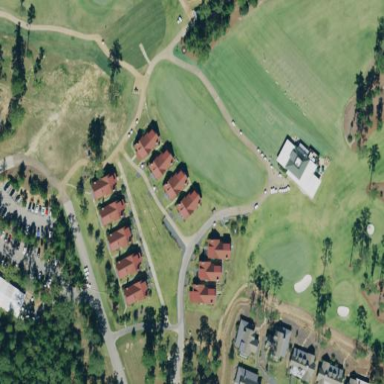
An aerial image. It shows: Grass area designated as golf tee.